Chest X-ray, PA view. Patient: 65 years old, sex F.
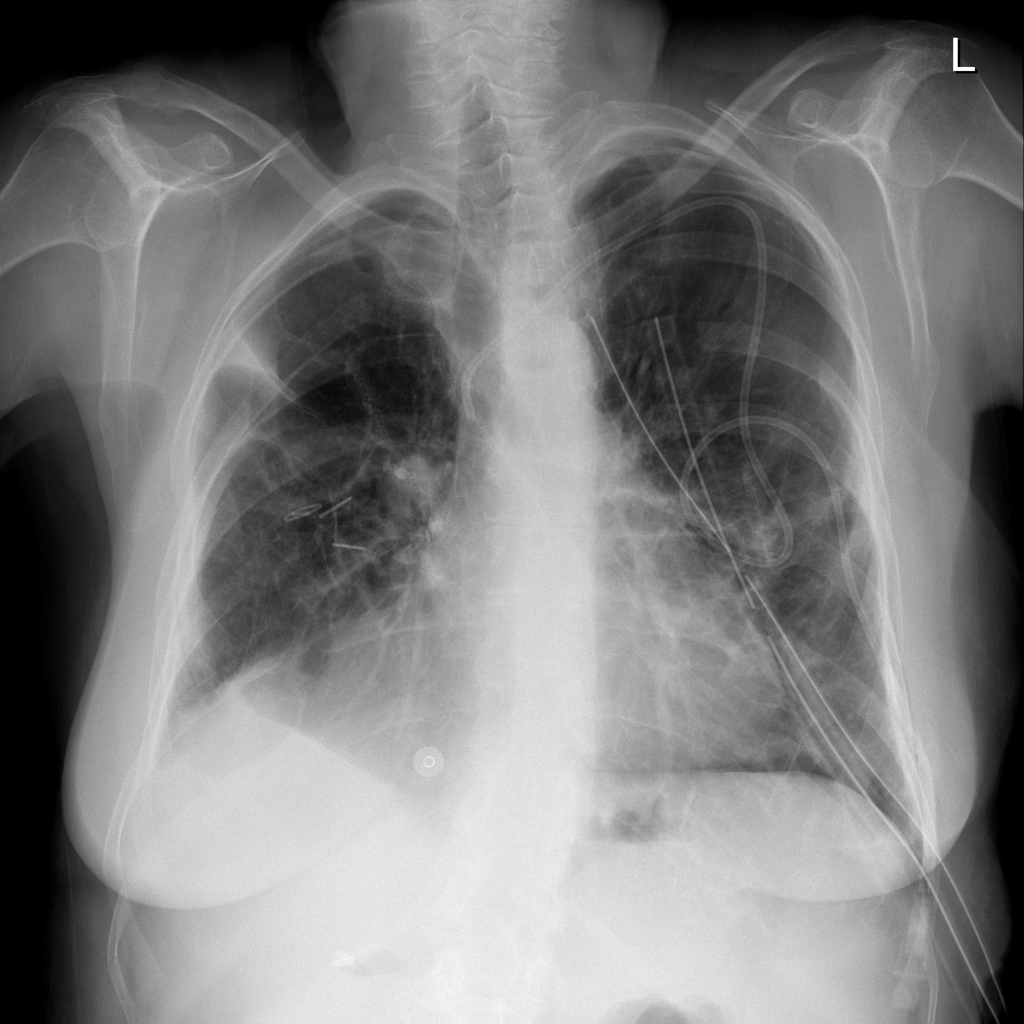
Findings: No Finding